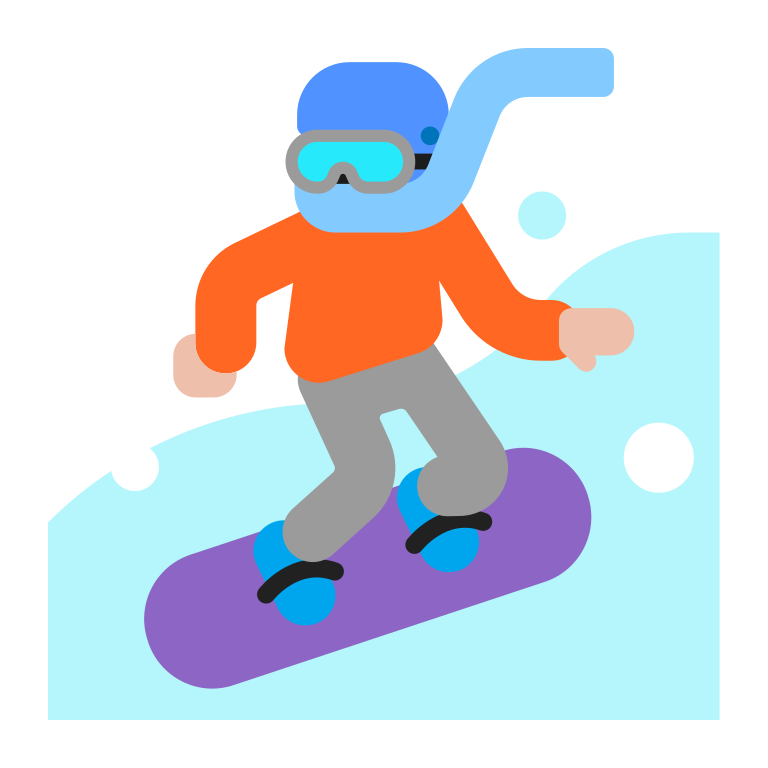
snowboarder flat  light